Question: I am using AsynTask as background service.
If user clicks anywhere on Activity, the Progress-dialog vanishes, I want it to be on screen as I do not want user to be able to interact further within the activity if he has clicked the login button and started the login service.
Here is the image

The Progress-dialog must be visible to user until the background task or thread or service completes. So that user must wait for any further interaction with the application unless the service completes.
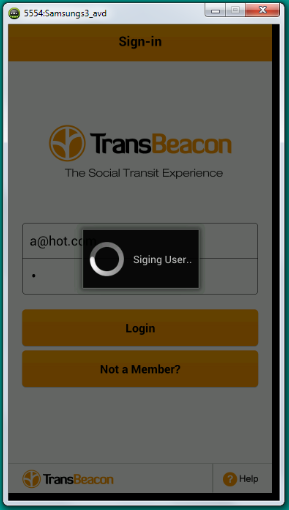
Answer: try to add
'''
progress-dialog.setCanceledOnTouchOutside(false);
progress-dialog.setOnKeyListener(new DialogInterface.OnKeyListener() {
@Override
public boolean onKey(DialogInterface dialogInterface, int i, KeyEvent keyEvent) {
return keyEvent.getKeyCode() == KeyEvent.KEYCODE_BACK;
}
});
'''